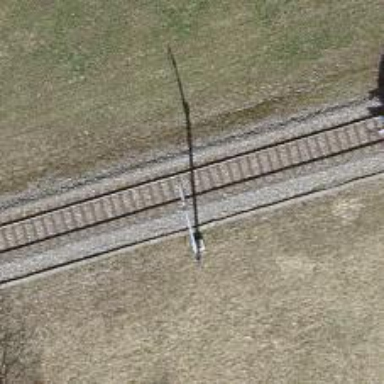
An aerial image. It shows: Catenary mast for power lines.